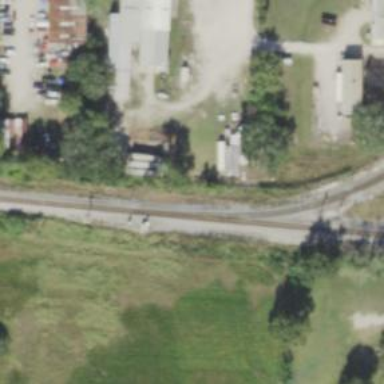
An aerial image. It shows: Outdoor signal box located near the railway.